Question: I made a vector drawable in Adobe Illustrator animated with Android Asset Studio, placed in the application then I run it.
I got the following result with

<URL>
As you can see in Marshmallow (and Lollipop) the image not appearing correctly. Also in Lollipop the image is blured, and the animations not working correctly.
Can anyone explain why and how to fix it?
Here my vector drawable:
'''
<animated-vector xmlns:android="http://schemas.android.com/apk/res/android"
xmlns:aapt="http://schemas.android.com/aapt">
<aapt:attr name="android:drawable">
<vector xmlns:android="http://schemas.android.com/apk/res/android"
android:width="100dp"
android:height="30dp"
android:alpha="1"
android:viewportHeight="30"
android:viewportWidth="100">
<group android:name="group">
<path
android:name="path"
android:pathData="M 10.64 4.95 A 4.11,4.11,0,0,0,8.64,0.9500000000000002 A 4.21,4.21,0,0,0,3.6400000000000006,1.9500000000000002 A 4,4,0,0,0,2.6400000000000006,5.95 C 3.64 8.29 7.42 7.1 9.64 9.95 A 5.66,5.66,0,0,1,10.64,14.95 A 5.78,5.78,0,0,1,4.640000000000001,18.95 C 4.42 18.95 1.37 18.49 0.64 15.95 A 4.64,4.64,0,0,1,1.6400000000000006,11.95"
android:strokeColor="#FFFFFF"
android:strokeWidth="1"
android:trimPathEnd="0" />
<path
android:name="path_1"
android:pathData="M 45.55 15.64 C 46.83 18.05 49.27 19.16 51.17 18.54 A 3.75,3.75,0,0,0,53.60999999999999,15.879999999999999 A 4.09,4.09,0,0,0,51.25999999999999,11.469999999999999 A 4.92,4.92,0,0,0,47.14999999999999,11.839999999999998 A 7.94,7.94,0,0,0,43.56999999999999,15.329999999999998 A 11.4,11.4,0,0,0,42.24999999999999,20.86 A 10.7,10.7,0,0,0,43.019999999999996,25.36 C 43.12 25.36 42.85 23.77 42.64 20.94 C 42.23 15.41 42.64 12.14 42.06 12.05 C 41.48 11.96 41.2 17.14 38.06 18.5 A 4.89,4.89,0,0,1,33.12,17.729999999999997 A 4.88,4.88,0,0,1,31.609999999999996,14.459999999999997 C 31.36 11.85 33.04 9.57 33.37 9.67 C 33.7 9.77 33.63 10.88 33.06 11.67 C 32.2 12.84 30.61 11.93 28.8 13.03 A 4.87,4.87,0,0,0,26.689999999999998,15.959999999999997 A 4.7,4.7,0,0,0,26.889999999999997,18.81 A 23.27,23.27,0,0,1,26.689999999999998,15.959999999999999 A 9.3,9.3,0,0,0,26.689999999999998,13.709999999999999 A 3.44,3.44,0,0,0,25,11.42 A 3.67,3.67,0,0,0,21.88,11.95 C 19.41 13.45 20.22 15.88 17.99 17.42 C 16.63 18.36 14.36 18.79 12.9 17.64 A 3.78,3.78,0,0,1,11.689999999999998,13.959999999999997 C 11.95 12.7 12.98 11.02 14.69 10.96 A 3.33,3.33,0,0,1,17.689999999999998,12.959999999999997"
android:strokeColor="#FFFFFF"
android:strokeWidth="1"
android:trimPathStart="1" />
<path
android:name="path_2"
android:pathData="M 55.64 1.95 C 55.4 2.69 51.69 14.14 55.88 17.2 A 3.59,3.59,0,0,0,58.64,17.95 C 61.34 17.29 62.09 11.83 62.64 11.95 C 63.19 12.07 61.77 16.41 63.64 17.95 A 3.74,3.74,0,0,0,67.64,17.95 C 70.24 16.39 70.07 11.95 70.64 11.95 C 71.21 11.95 70.43 16.24 72.64 17.95 A 4.46,4.46,0,0,0,77.64,17.95 C 79.96 16.26 79.51 11.95 79.64 11.95 C 79.77 11.95 79.59 17.95 79.64 17.95 A 6.78,6.78,0,0,1,80.64,13.95 C 81.84 12.27 84.36 11.16 85.64 11.95 C 87.46 13.08 86.5 17.95 86.64 17.95 A 7.65,7.65,0,0,1,87.64,13.95 C 88.8 12.28 91.33 11.16 92.64 11.95 C 94.43 13.03 93.01 17.15 94.64 17.95 C 95.53 18.39 96.82 17.58 97.64 16.95"
android:strokeColor="#FFFFFF"
android:strokeWidth="1"
android:trimPathEnd="0" />
<path
android:name="path_3"
android:pathData="M 33 3.6 L 33.85 4.73"
android:strokeColor="#FFFFFF"
android:strokeWidth="1"
android:trimPathEnd="0" />
<path
android:name="path_4"
android:pathData="M 51.15 5.4 A 20.29,20.29,0,0,0,56.05,6.08 A 19.57,19.57,0,0,0,58.65,5.95"
android:strokeColor="#FFFFFF"
android:strokeWidth="1"
android:trimPathEnd="0" />
</group>
</vector>
</aapt:attr>
<target android:name="path">
<aapt:attr name="android:animation">
<objectAnimator xmlns:android="http://schemas.android.com/apk/res/android"
android:name="path"
android:duration="2000"
android:interpolator="@android:anim/accelerate_decelerate_interpolator"
android:propertyName="trimPathEnd"
android:valueFrom="0"
android:valueTo="1"
android:valueType="floatType" />
</aapt:attr>
</target>
<target android:name="path_1">
<aapt:attr name="android:animation">
<objectAnimator xmlns:android="http://schemas.android.com/apk/res/android"
android:name="path_1"
android:duration="2000"
android:interpolator="@android:anim/accelerate_decelerate_interpolator"
android:propertyName="trimPathStart"
android:startOffset="2000"
android:valueFrom="1"
android:valueTo="0"
android:valueType="floatType" />
</aapt:attr>
</target>
<target android:name="path_2">
<aapt:attr name="android:animation">
<objectAnimator xmlns:android="http://schemas.android.com/apk/res/android"
android:name="path_2"
android:duration="2000"
android:interpolator="@android:anim/accelerate_decelerate_interpolator"
android:propertyName="trimPathEnd"
android:startOffset="4000"
android:valueFrom="0"
android:valueTo="1"
android:valueType="floatType" />
</aapt:attr>
</target>
<target android:name="path_3">
<aapt:attr name="android:animation">
<objectAnimator xmlns:android="http://schemas.android.com/apk/res/android"
android:name="path_3"
android:duration="500"
android:interpolator="@android:anim/accelerate_decelerate_interpolator"
android:propertyName="trimPathEnd"
android:startOffset="6000"
android:valueFrom="0"
android:valueTo="1"
android:valueType="floatType" />
</aapt:attr>
</target>
<target android:name="path_4">
<aapt:attr name="android:animation">
<objectAnimator xmlns:android="http://schemas.android.com/apk/res/android"
android:name="path_4"
android:duration="500"
android:interpolator="@android:anim/accelerate_decelerate_interpolator"
android:propertyName="trimPathEnd"
android:startOffset="6500"
android:valueFrom="0"
android:valueTo="1"
android:valueType="floatType" />
</aapt:attr>
</target>
</animated-vector>
'''
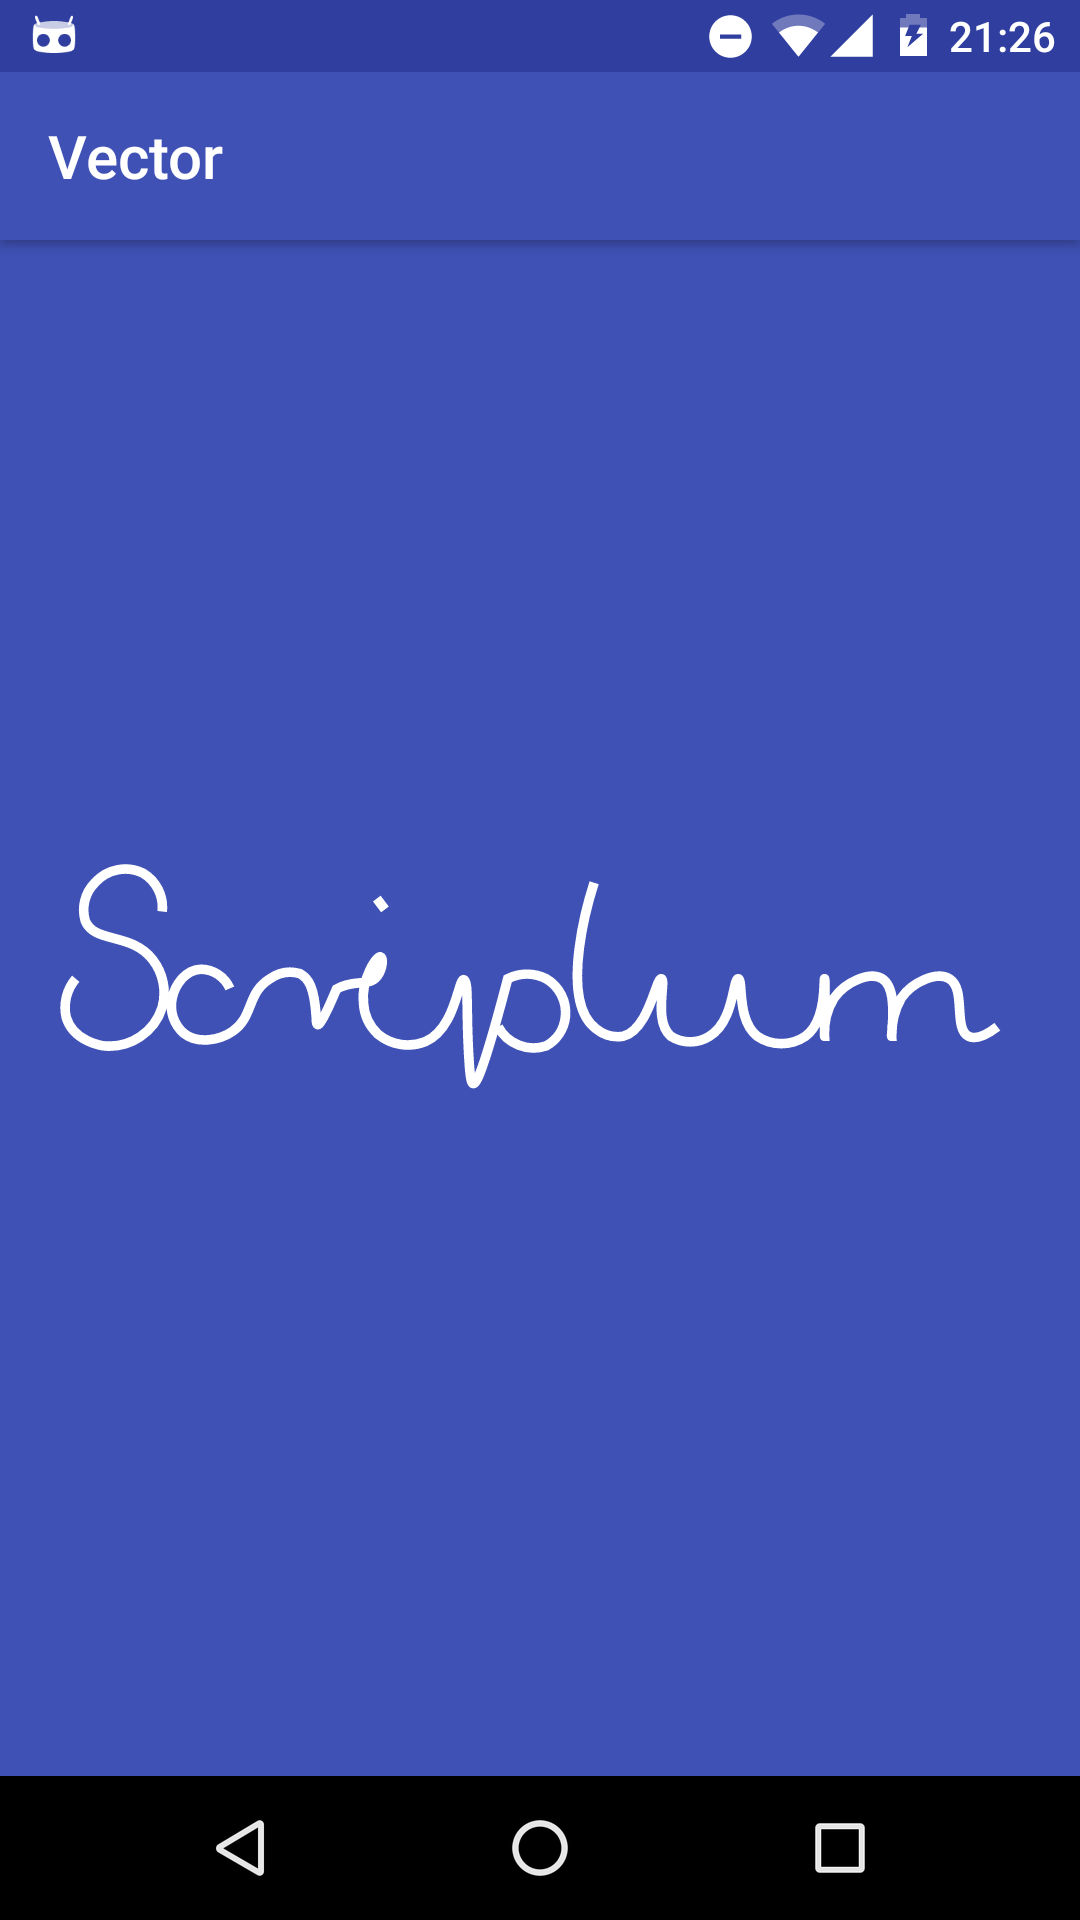
Answer: If I convert SVG with Android Studio the problem solved. It seems that <URL> not converting correctly.
Here some tips:
1) In Android Lollipop use 'android.support.v7.widget.AppCompatImageView' instead of 'ImageView'. If you want to set vector programmatically use 'setImageResource();' instead of 'setImageDrawable();'
2) If the vector blured, here is the solution: <URL>